RGB frame:
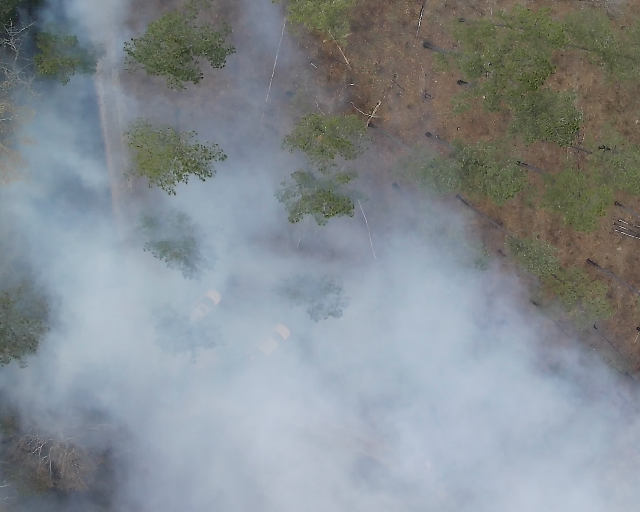
Thermal frame:
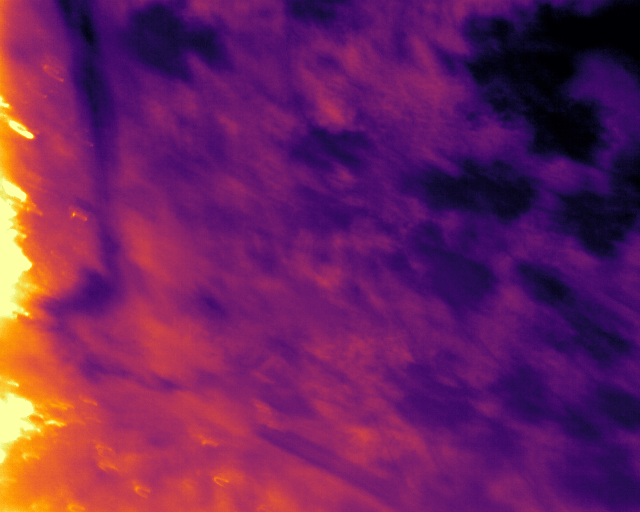
Captured: 2026-02-26 03:05:59
Pixels at or above 80 °C: 83 (fraction of frame: 0.0002533)